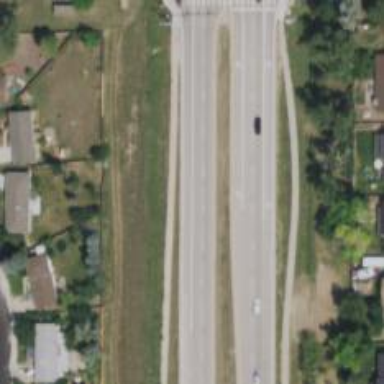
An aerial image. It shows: Primary highway.